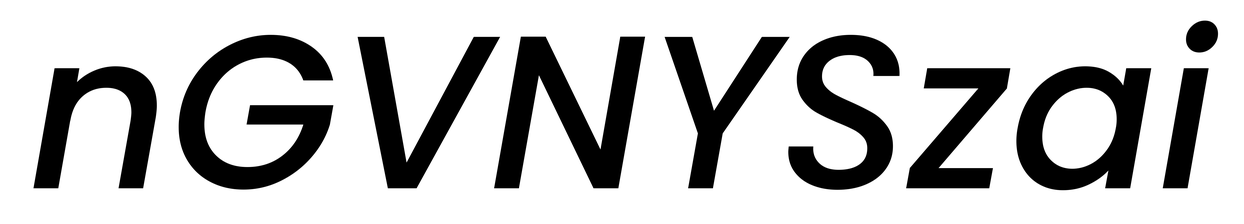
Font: Poppins-MediumItalic